Interaction volume radius: 5 \u00c5
Interaction volume height: 15 \u00c5
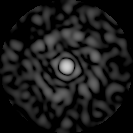
Disorder parameter: 0.8388